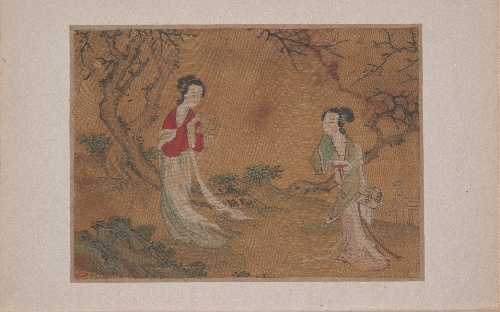
Artist: Unidentified artist
Object type: Album leaf
Classification: Paintings
Medium: Miniature from album of eleven paintings; ink and color on silk
Culture: China
Period: Ming dynasty (?) (1368–1644)
Dimensions: 5 x 6 3/4 in. (12.7 x 17.1 cm)
Department: Asian Art
Credit line: Rogers Fund, 1942
Accession year: 1942
Repository: Metropolitan Museum of Art, New York, NY
Tags: Women